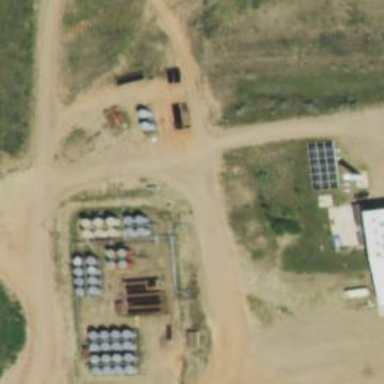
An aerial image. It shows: Storage tank that is man-made.